Question: Why is it in script 1 I can't get hidden space to disappear when i show or hide elements or even when I place "display: none" as styles? But in script 2 it works just fine? What am I doing wrong? Below is an image of the code in action:

Script 1:
'''
<script>
$(document).ready(function() {
// if there are more than 4 posts, hide all after 4 and show the 'show more' link
if($('a').length >= 4) {
$('a').slice(4).hide();
$("#showMore").show();
// below display's 'show more' link. when clicked displays hidden comments and hides 'show more' link
$("#showMore").click(function() {
$('a').slice(4).show();
$("#showMore").hide();
});
}
});
</script>
<a>test </a><br>
<a>fed </a><br>
<a>fdes </a><br>
<a>grr </a><br>
<a>rerf </a><br>
<a style="display: none">dferf</a><br>
<a style="display: none">dferf</a><br>
<a style="display: none">dferf</a><br>
<a style="display: none">dferf</a><br>
<a style="display: none">dferf</a><br>
<a style="display: none">dferf</a><br>
<a style="display: none">dferf</a><br>
<a style="display: none">dferf</a><br>
<span id="showMore" href="javascript:void(0)" style="display: none">Show More</span>
'''
Script 2:
'''
<p id="example">This is an example of text that will be shown and hidden.</p>
<input type="button" value="Hide" onclick="$('#example').hide()" />
<input type="button" value="Show" onclick="$('#example').show()" />
'''
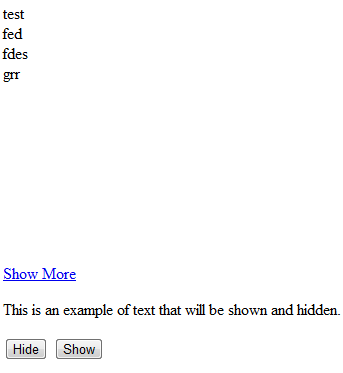
Answer: you can use <URL> selector:
> Select all elements at an index greater than index within the matched set.
'''
$('a:gt(4)').hide();
'''
instead of '<br/>' tag which adds extra space, you can use 'display: block' for anchor tags:
'''
a {
display: block
}
'''